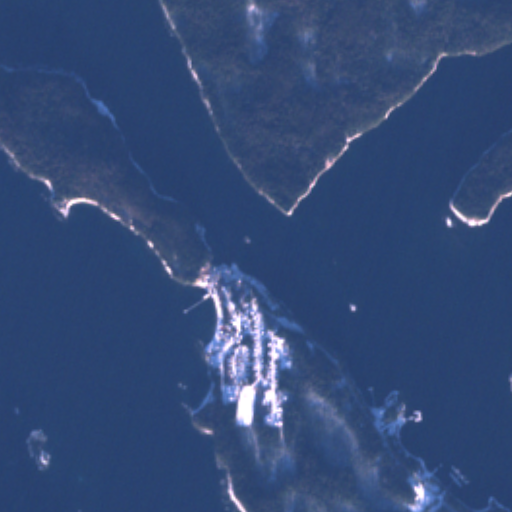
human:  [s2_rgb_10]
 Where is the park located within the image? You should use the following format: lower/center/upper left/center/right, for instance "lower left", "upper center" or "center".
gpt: The park is located in the center left of the image.
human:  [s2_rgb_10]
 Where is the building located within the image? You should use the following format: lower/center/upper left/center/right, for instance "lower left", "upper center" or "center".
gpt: The building is located in the lower center of the image.
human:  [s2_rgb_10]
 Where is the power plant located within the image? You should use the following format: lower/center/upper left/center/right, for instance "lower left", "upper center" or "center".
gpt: There is no power plant in the image.